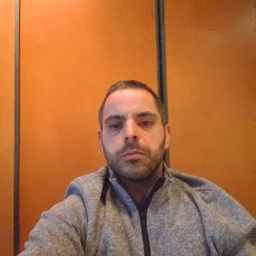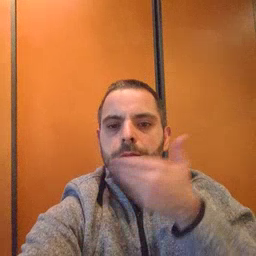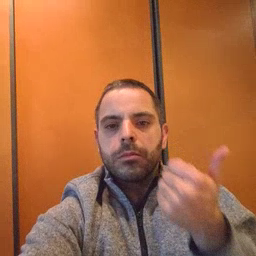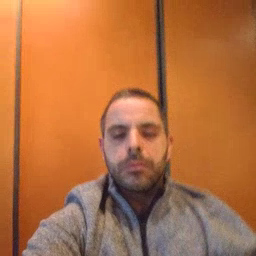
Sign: better